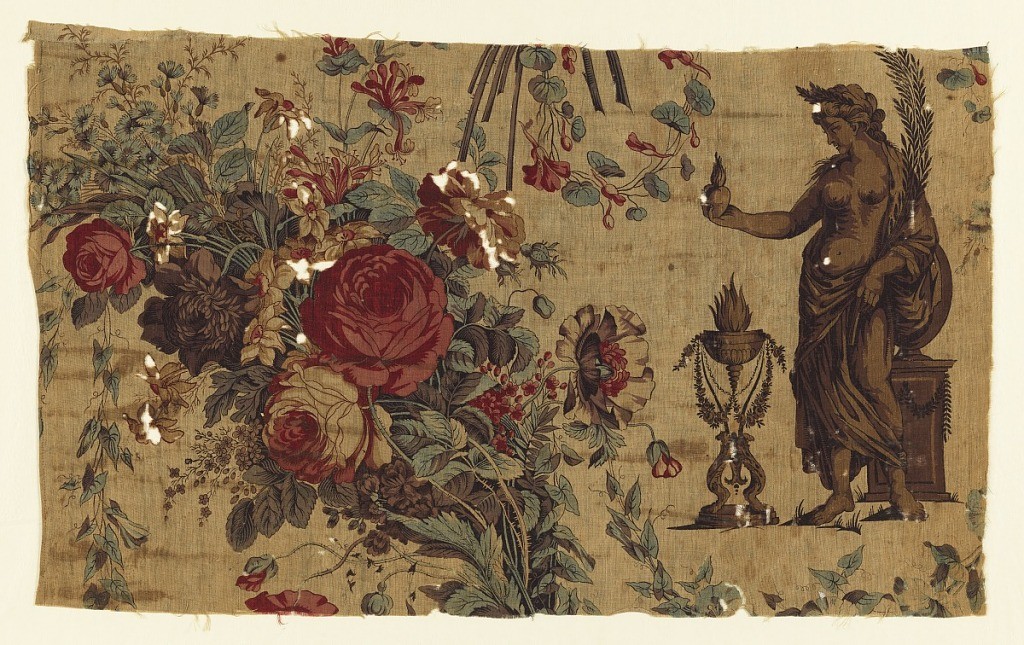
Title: Textile
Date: late 18th century
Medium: cotton Technique: block printed on plain weave
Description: Fragment of printed fabric: this section having a group of flowers with roses predominating on the left side and a standing classical female figure on the right. The woman holds an apple (?) in her out-stretched right hand and an olive branch in her right arm. Morning glory vines tie the motifs together.